Question: I have a combo box called "manufacturer" that will update the combo box called "productName" but when I select the manufacturer, I get a prompt asking for the parameter. The SQL statement for the ProductName query is below.
'''
SELECT ProductsTable.ProductID, ProductsTable.ProductName,
ProductsTable.ManufacturerID
FROM ProductsTable
WHERE (((ProductsTable.ManufacturerID)=[Forms]![NewComplaint]![manufacturer]))
ORDER BY ProductsTable.ProductName;
'''
When the Manufacturer is selected, this is the prompt that is displayed.

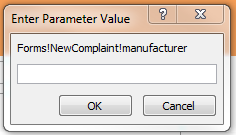
Answer: The solution was quite unexpected: your database is in a way that I haven't seen yet (AFAIR).
After opening the form, I tried a few things in the Immediate Window that usally work without problems, and got various errors:
'''
? Forms!NewComplaint.Name
'''
> Automation Error
'''
? Form_NewComplaint.Name
'''
> Not enough memory
Compact & Repair and <URL> didn't help.
: Create a new database, import everything from the existing database.
Now the combo boxes work without problems.
See <URL>
(and for possible future problems: <URL>